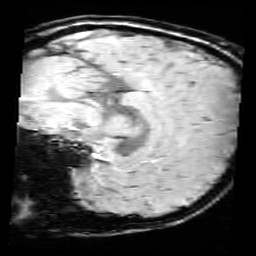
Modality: SWI
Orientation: sagittal
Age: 11
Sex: male
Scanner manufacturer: siemens
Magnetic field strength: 3 T
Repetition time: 0.027 s
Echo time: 0.02 s